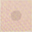
Piece: xx